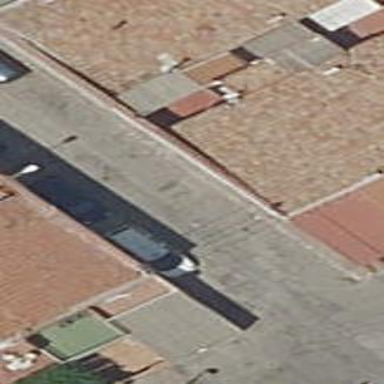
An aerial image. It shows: Terrace building.